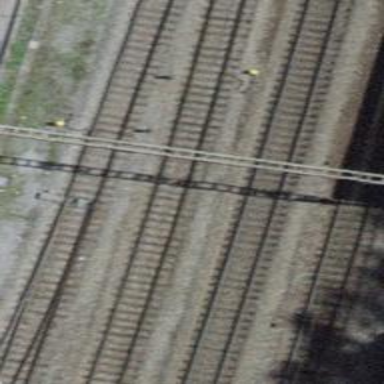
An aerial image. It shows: Siding railway line with electrified contact line for the trains.